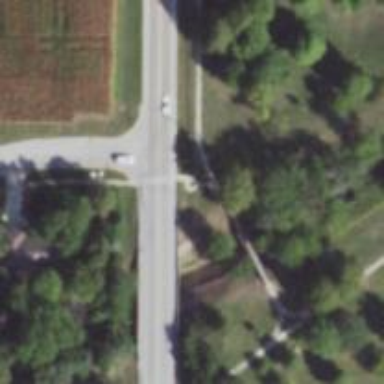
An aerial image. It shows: Footway bridge.